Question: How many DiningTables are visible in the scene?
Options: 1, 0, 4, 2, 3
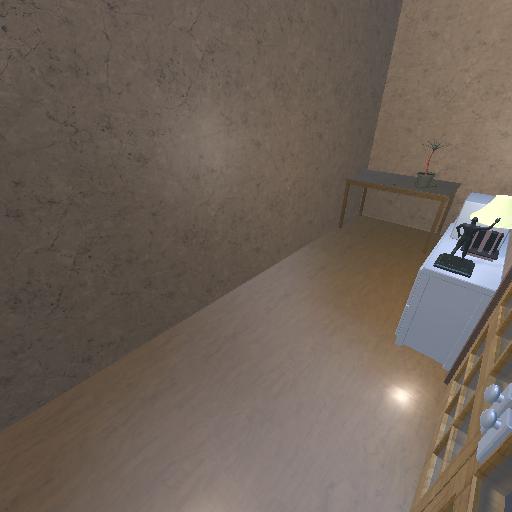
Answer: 1